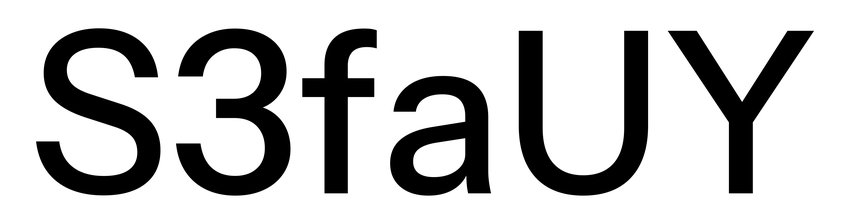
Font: InstrumentSans_Medium